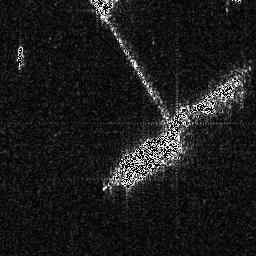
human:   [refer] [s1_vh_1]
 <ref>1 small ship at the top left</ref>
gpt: <box>[[5, 17, 9, 26, 0]]</box>